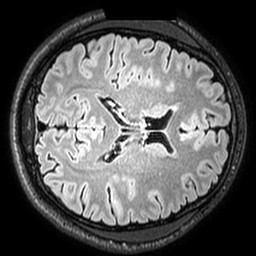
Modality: T2w
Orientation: axial
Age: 24
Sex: male
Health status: healthy
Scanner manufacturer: philips
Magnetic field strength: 3 T
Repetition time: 5 s
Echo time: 0.2849 s